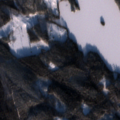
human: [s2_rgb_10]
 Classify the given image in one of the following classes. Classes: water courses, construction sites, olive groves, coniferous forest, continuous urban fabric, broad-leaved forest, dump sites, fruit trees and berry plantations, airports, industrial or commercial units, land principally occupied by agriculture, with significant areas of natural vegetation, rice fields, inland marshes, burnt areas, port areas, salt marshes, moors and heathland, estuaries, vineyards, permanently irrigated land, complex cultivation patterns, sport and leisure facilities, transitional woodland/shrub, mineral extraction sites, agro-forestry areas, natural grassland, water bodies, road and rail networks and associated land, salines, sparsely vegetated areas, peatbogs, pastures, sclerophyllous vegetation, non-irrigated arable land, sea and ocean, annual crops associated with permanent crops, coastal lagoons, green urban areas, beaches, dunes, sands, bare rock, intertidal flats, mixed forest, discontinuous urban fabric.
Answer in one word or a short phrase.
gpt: coniferous forest, mixed forest, water bodies